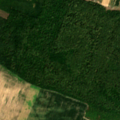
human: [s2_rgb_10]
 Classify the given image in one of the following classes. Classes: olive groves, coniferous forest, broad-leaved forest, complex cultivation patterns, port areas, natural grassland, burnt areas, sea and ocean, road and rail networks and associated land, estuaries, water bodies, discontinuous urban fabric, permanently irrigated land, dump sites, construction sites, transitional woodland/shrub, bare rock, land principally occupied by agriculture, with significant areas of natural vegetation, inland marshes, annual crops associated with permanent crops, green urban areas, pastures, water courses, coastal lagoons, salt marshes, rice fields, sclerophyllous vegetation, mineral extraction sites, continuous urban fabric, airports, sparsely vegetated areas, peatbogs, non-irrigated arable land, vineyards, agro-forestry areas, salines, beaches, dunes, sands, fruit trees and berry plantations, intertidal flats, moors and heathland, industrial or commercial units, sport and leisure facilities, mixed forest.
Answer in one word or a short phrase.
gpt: non-irrigated arable land, complex cultivation patterns, broad-leaved forest, transitional woodland/shrub